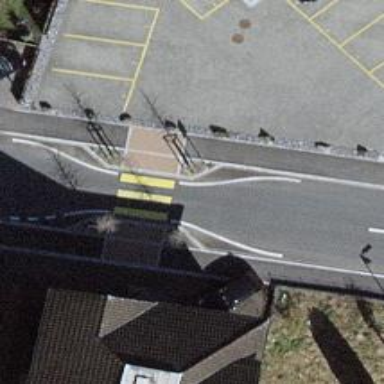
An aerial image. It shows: Marked zebra crossing with traffic choker.